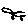
Label: cat